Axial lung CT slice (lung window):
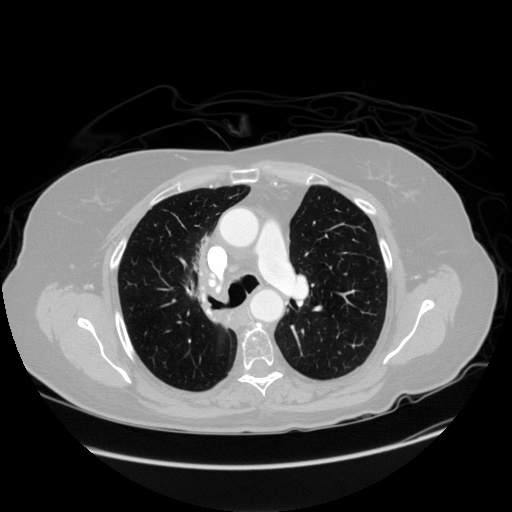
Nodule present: no